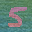
Label: 5